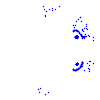
Particle: pion